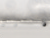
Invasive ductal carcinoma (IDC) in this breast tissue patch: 0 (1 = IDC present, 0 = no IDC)